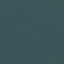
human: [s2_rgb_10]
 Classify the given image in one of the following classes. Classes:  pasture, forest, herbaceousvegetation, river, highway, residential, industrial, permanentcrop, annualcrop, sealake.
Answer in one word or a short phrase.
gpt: SeaLake